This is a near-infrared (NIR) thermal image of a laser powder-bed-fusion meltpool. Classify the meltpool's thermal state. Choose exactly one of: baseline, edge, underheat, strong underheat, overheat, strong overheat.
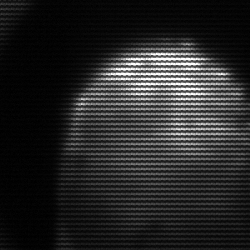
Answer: edge